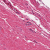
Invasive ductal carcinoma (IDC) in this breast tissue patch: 0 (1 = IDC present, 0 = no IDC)